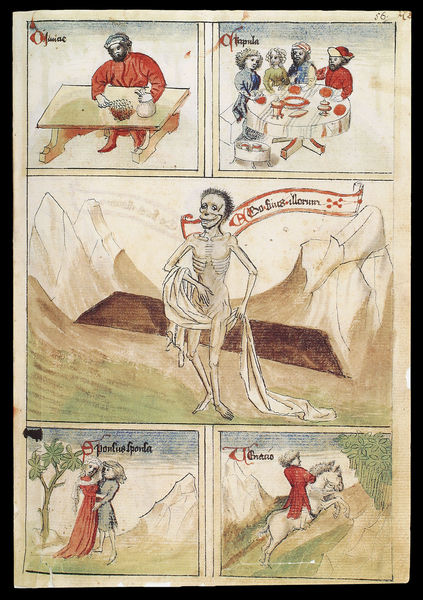
Titel: Sammelhandschrift
Künstler: Martinus Opifex
Standort: Herkunftsort: Regensburg (EU - D - B)
Institution: München, Bayerische Staatsbibliothek
Schlagwörter: landschaft, geschichte, tod, personen, pferd, pergament, mittelalter, buchmalerei, codex, oergament